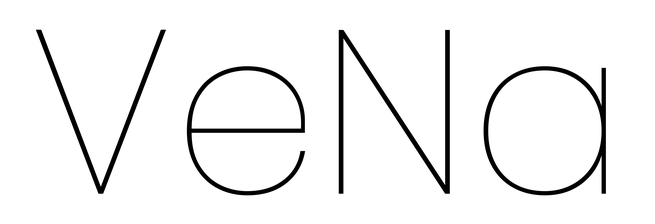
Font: Poppins-Thin